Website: bh-photo
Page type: stored-credit-cards
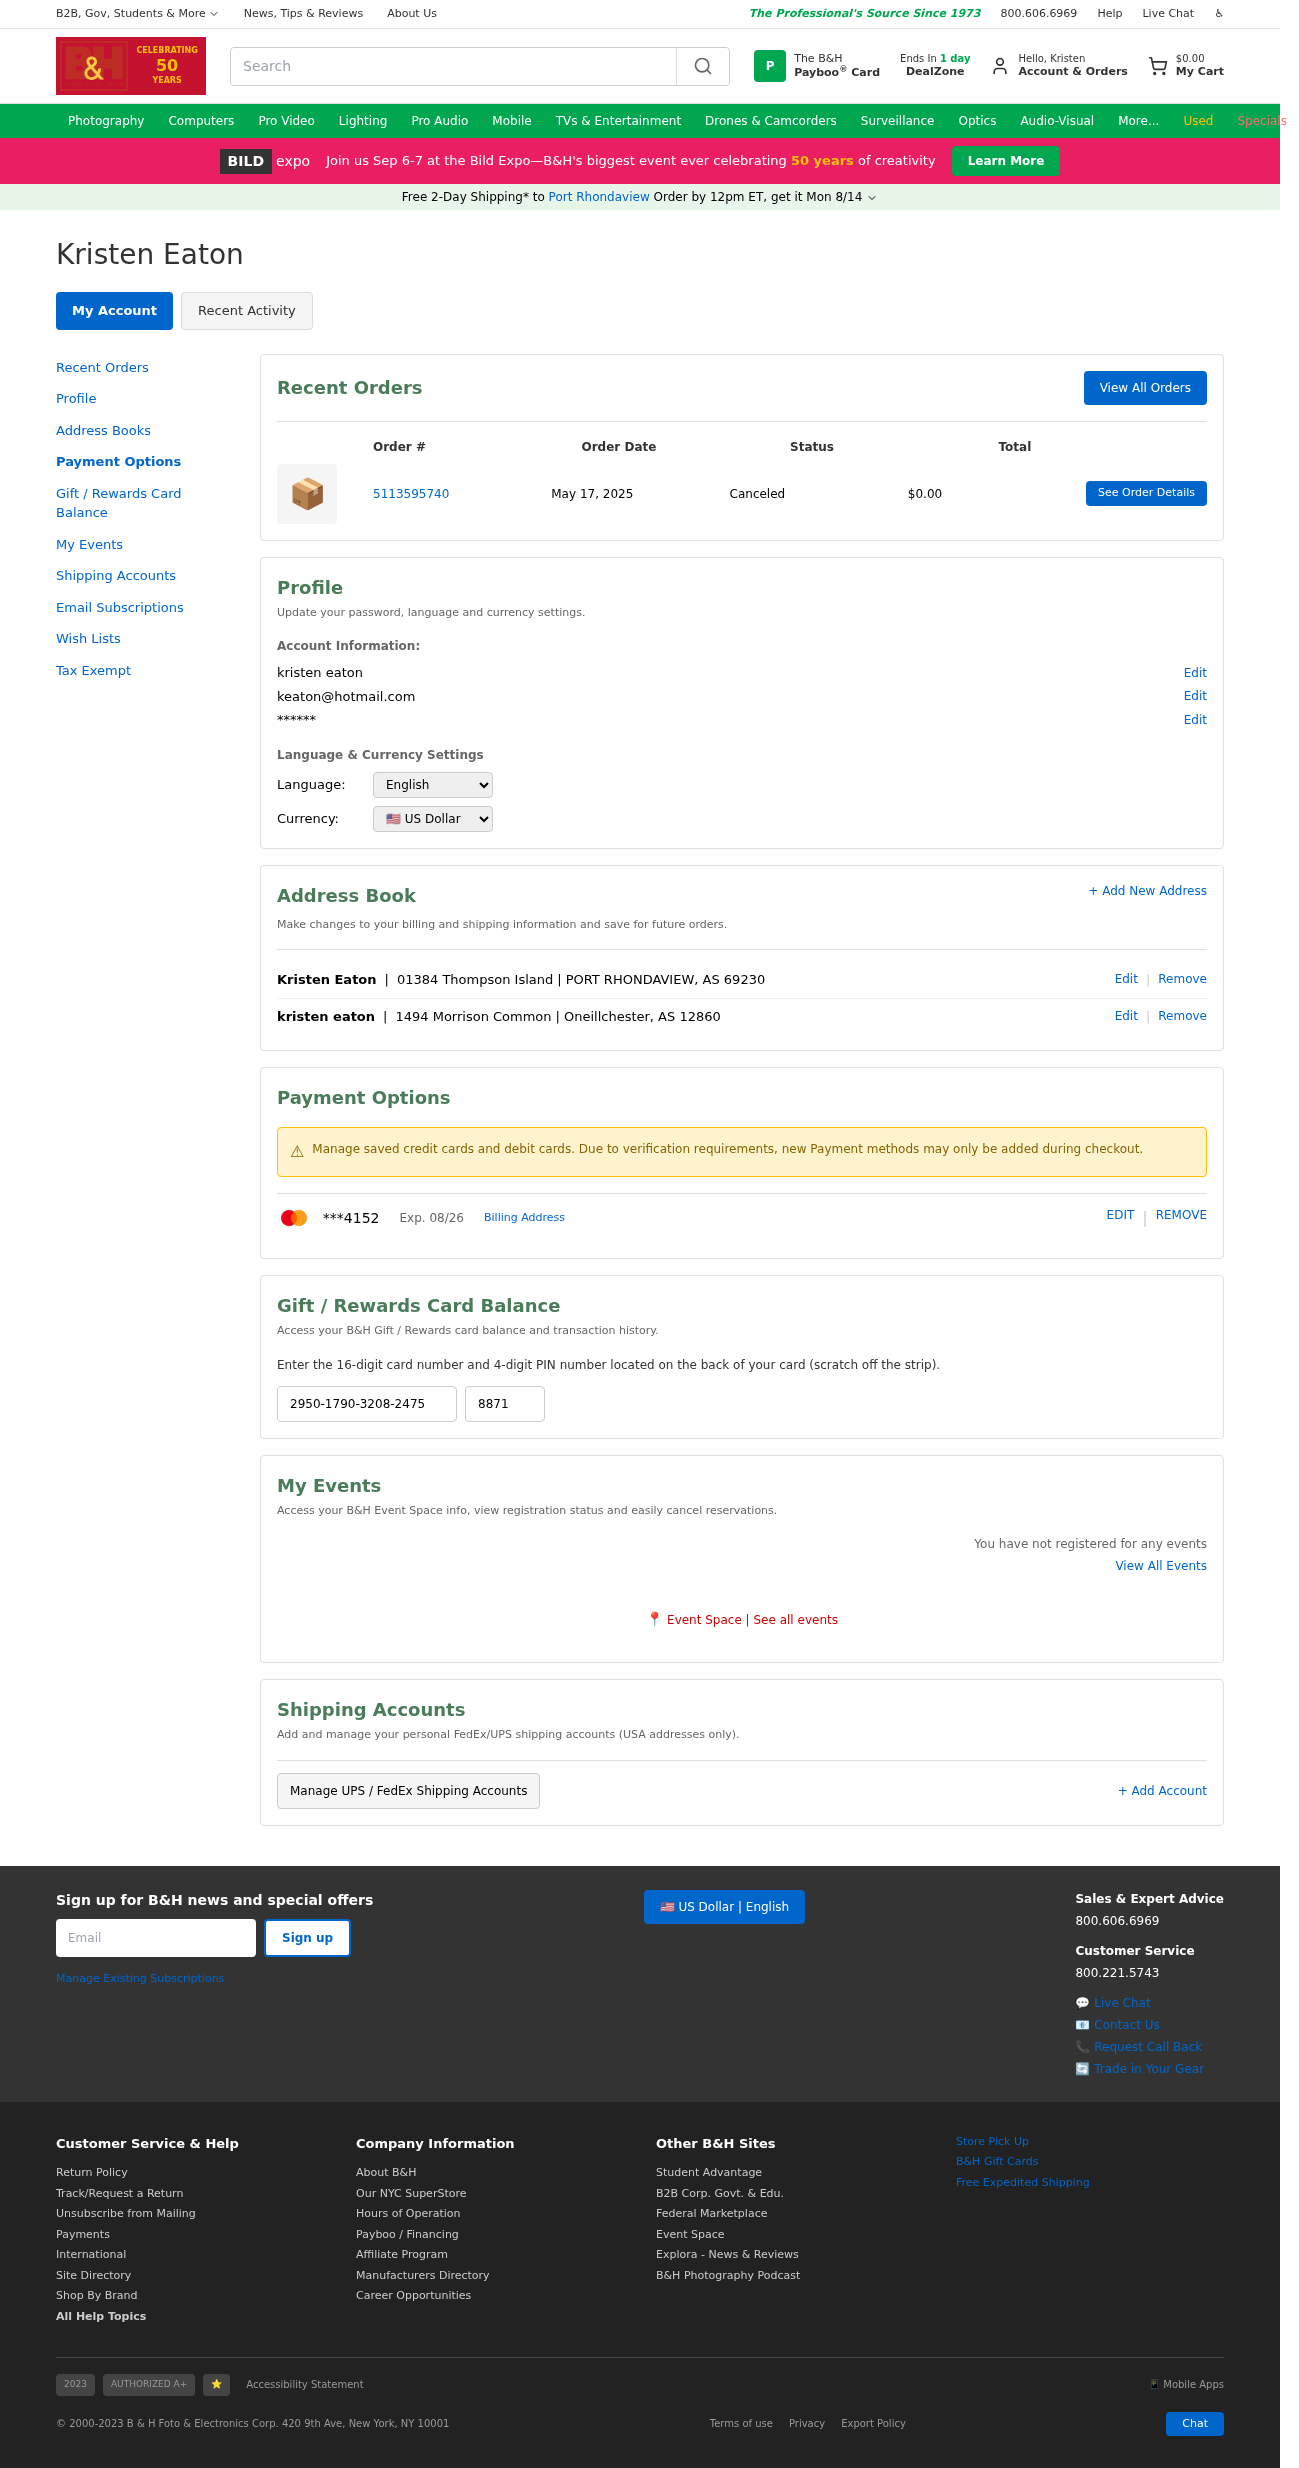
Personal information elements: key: PII_CARD_EXPIRY
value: Exp. 08/26
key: PII_CARD_LAST4
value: ***4152
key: PII_CITY
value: Port Rhondaview
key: PII_EMAIL
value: keaton@hotmail.com
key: PII_FIRSTNAME
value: Kristen
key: PII_FULLNAME
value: kristen eaton
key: PII_FULLNAME
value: Kristen Eaton
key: PII_LOCATION1_CITY_STATE_ZIP
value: Oneillchester, AS 12860
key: PII_LOCATION1_STREET
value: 1494 Morrison Common
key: PII_STREET
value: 01384 Thompson Island
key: PII_CITY_STATE_ZIP
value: PORT RHONDAVIEW, AS 69230
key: PII_GIFT_CODE
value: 2950-1790-3208-2475
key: PII_GIFT_PIN
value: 8871
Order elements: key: ORDER_SUBTOTAL
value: $0.00
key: ORDER_ID
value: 5113595740
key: ORDER_DATE
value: May 17, 2025
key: ORDER_TOTAL
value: $0.00
Search elements: key: HEADER_SEARCH
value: Search